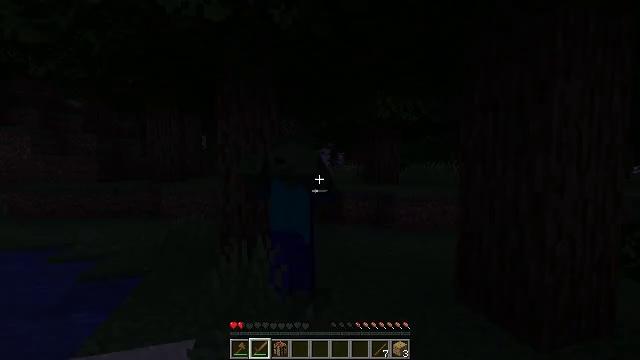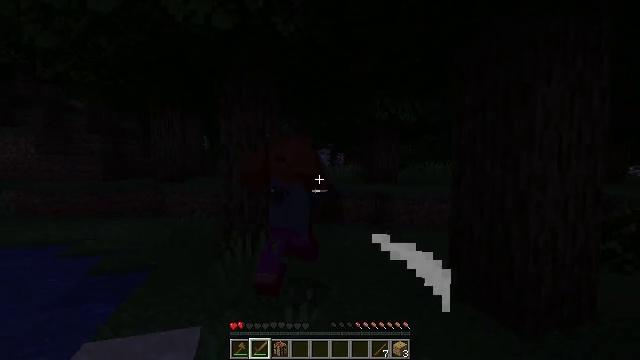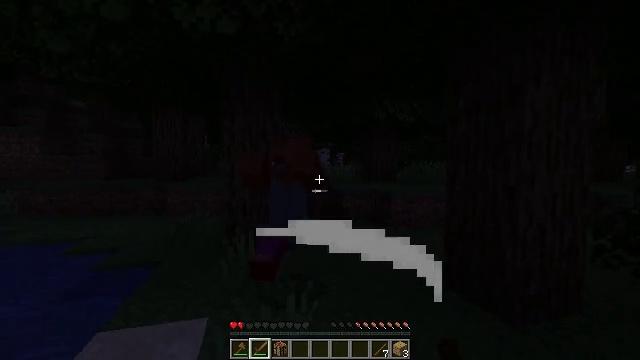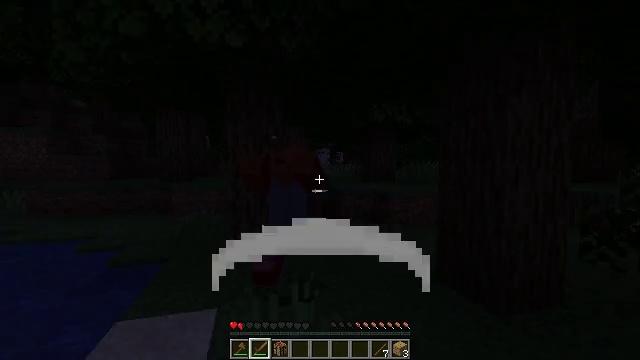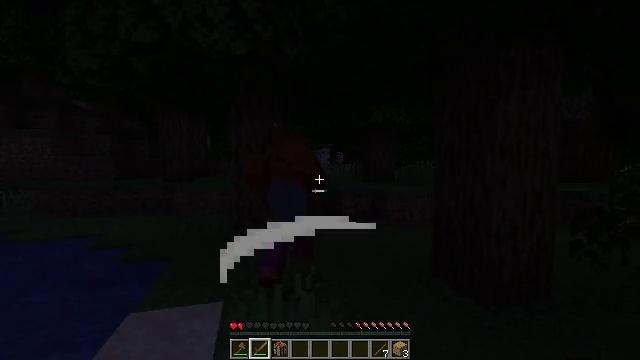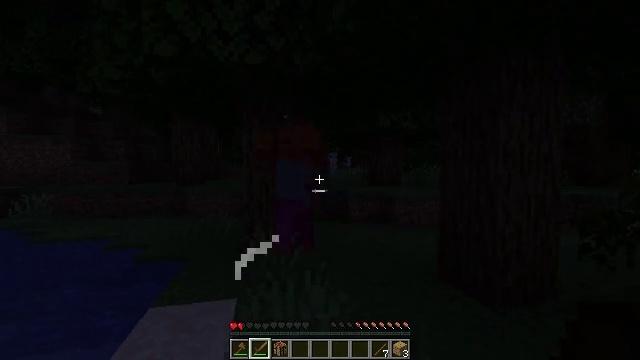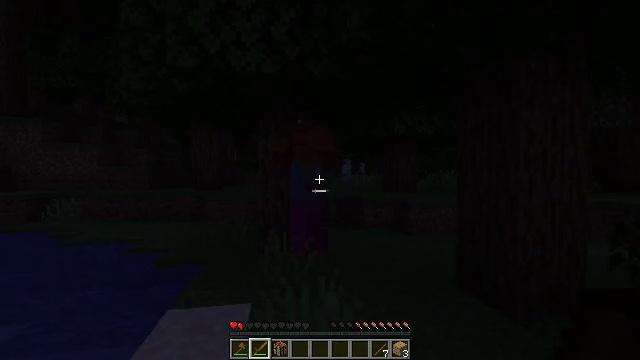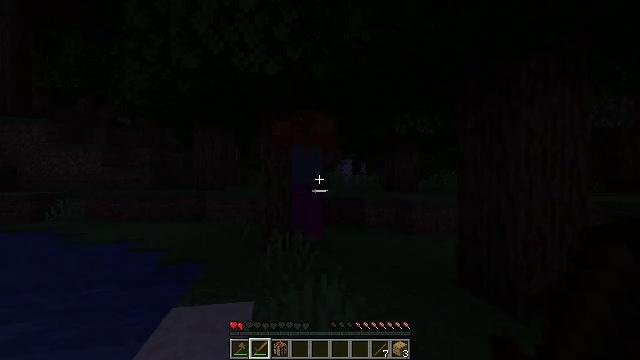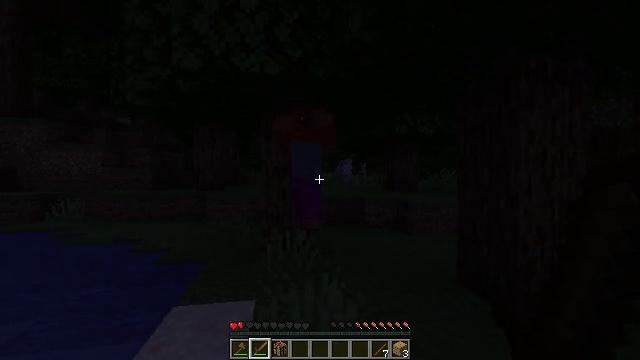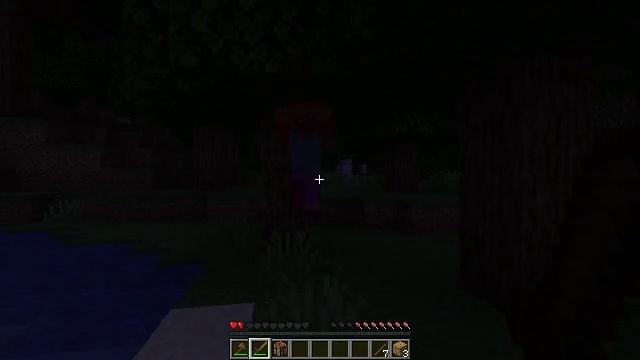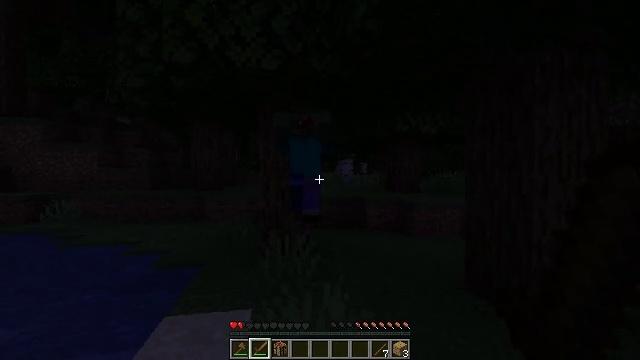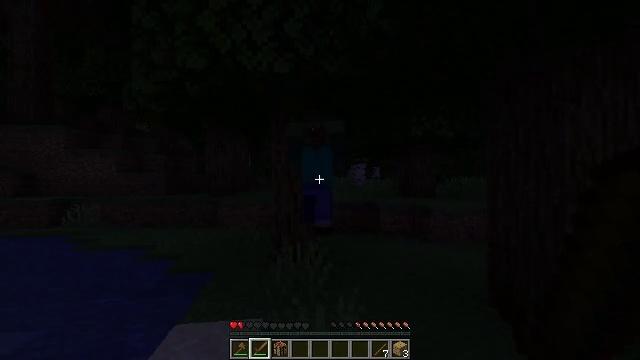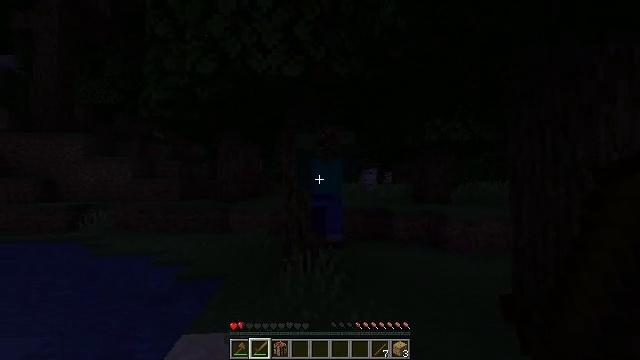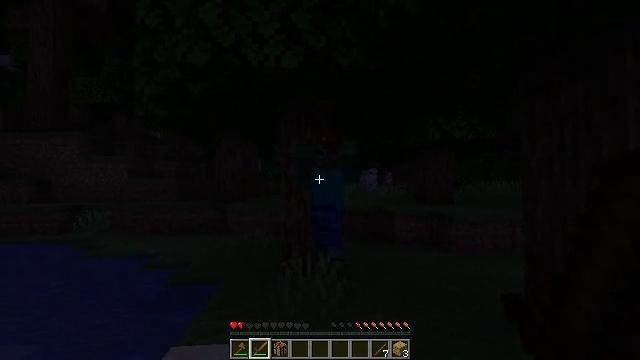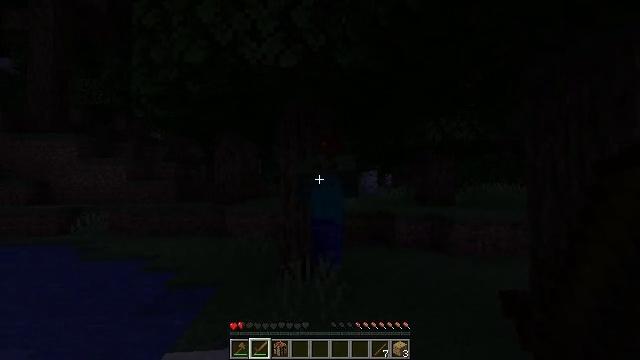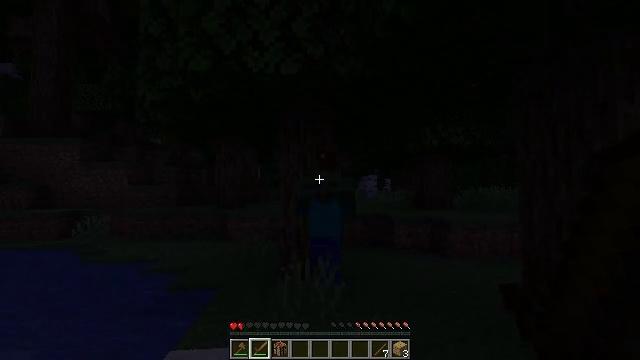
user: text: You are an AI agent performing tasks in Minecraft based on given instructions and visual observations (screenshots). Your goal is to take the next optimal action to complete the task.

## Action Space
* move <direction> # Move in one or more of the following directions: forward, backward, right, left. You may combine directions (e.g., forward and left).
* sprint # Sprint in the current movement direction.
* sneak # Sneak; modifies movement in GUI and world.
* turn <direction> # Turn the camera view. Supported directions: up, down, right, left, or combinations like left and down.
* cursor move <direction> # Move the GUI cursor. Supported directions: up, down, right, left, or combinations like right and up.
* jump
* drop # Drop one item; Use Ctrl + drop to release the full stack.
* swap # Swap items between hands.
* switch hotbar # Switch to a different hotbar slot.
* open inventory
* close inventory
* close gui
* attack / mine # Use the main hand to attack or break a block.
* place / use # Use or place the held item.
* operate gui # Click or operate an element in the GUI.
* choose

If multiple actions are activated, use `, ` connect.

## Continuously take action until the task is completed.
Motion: motion action
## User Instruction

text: Combat the zombie.
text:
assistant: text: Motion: move back
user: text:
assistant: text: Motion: move back
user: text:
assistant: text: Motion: move back
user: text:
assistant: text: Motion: no_op
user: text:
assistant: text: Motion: turn left
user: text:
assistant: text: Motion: turn left and up
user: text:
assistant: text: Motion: no_op
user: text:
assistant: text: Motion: no_op
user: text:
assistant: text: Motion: move forward
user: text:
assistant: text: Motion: move forward
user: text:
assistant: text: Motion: move forward, turn left and up
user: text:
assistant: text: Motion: move forward, turn left and up
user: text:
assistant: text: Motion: no_op
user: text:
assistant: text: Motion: move back
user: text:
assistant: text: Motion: move back
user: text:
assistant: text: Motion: move back
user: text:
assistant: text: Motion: move back, turn down, attack / mine
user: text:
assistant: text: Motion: move back, attack / mine
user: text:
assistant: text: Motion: move back, attack / mine
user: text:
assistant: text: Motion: move back
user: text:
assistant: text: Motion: no_op
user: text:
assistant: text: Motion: no_op
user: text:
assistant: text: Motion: move forward
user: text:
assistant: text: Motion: move forward
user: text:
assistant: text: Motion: move forward
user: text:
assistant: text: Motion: move forward
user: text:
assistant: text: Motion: move forward
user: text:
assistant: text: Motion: move forward
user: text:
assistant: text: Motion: move forward
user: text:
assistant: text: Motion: move forward